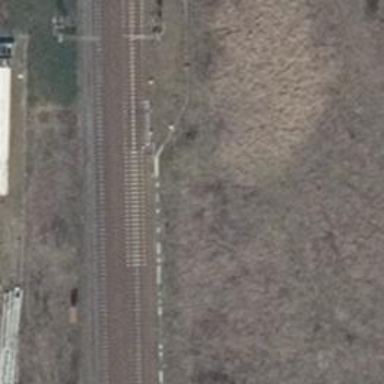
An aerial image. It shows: Railway switch.